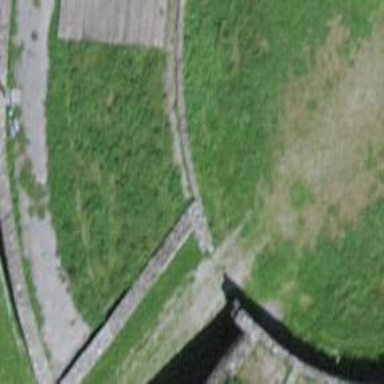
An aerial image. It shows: Retaining wall.